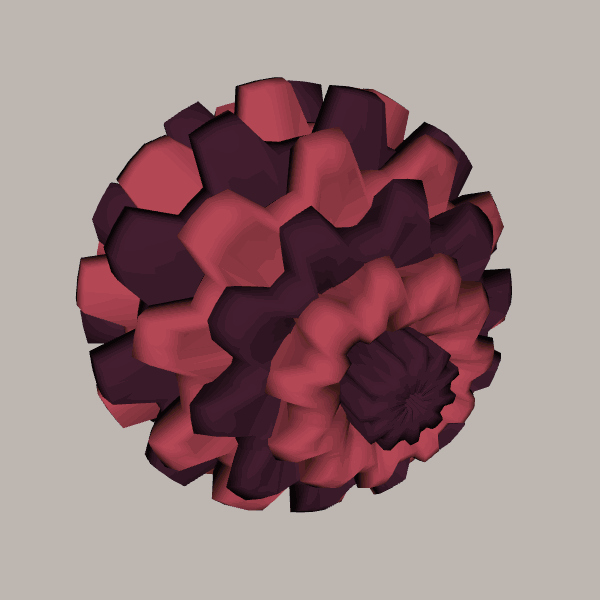
Background: light